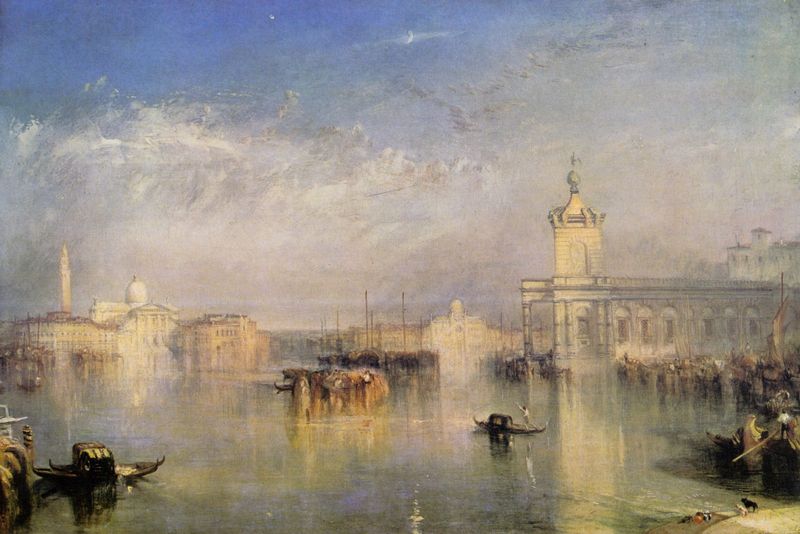
Titel: Dogano, San Giorgio, Citella, von den Treppen Europas
Künstler: William Turner
Standort: London
Institution: Tate Gallery
Schlagwörter: blau, gemälde, himmel, meer, wasser, weiß, wolken, fluss, gelb, impressionismus, landschaft, menschen, see, stadt, ufer, grau, hell, licht, säule, gebäude, haus, hund, hunde, wolke, architektur, öl, häuser, spiegelung, weite, kanal, kirche, boot, boote, turm, aussicht, schiff, schiffe, segel, umrisse, italien, venedig, fischer, mast, arbeiten, mittag, dunst, nebel, hafen, kuppel, lastkahn, promenade, dampf, turner, wetter, monet, kirchen, mond, burg, türme, palast, dom, künstler, leinwand, verschwommen, obelisk, atmosphäre, canaletto, lagune, europa, botte, menschne, gondel, gondeln, gondoliere, markusdom, barken, blasse farben, canalletto, tagesgeschehen, dust, gonde, malerei. impressionen, stadtvenedig